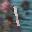
Label: 1